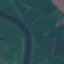
Label: River